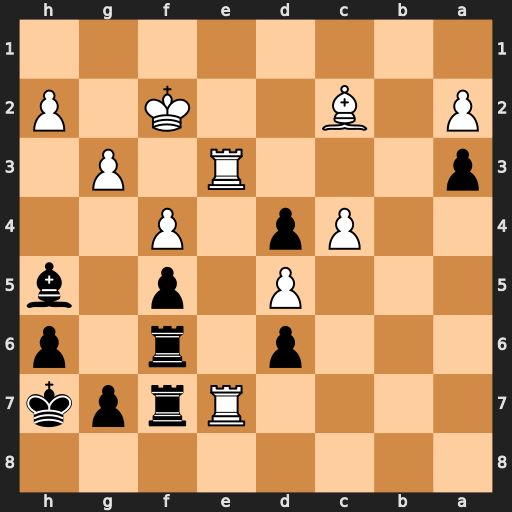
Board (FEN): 8/4Rrpk/3p1r1p/3P1p1b/2Pp1P2/p3R1P1/P1B2K1P/8
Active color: b
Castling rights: -
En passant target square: -
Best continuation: dxe3+